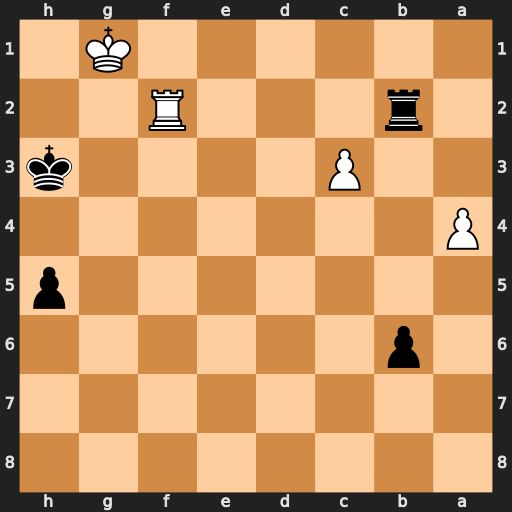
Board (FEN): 8/8/1p6/7p/P7/2P4k/1r3R2/6K1
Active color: b
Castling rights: -
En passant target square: -
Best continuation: Rb1+ Rf1 Rxf1+ Kxf1 Kg3 c4 h4